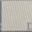
Piece: xx